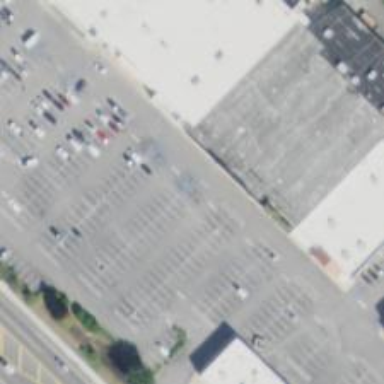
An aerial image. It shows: Parking space.